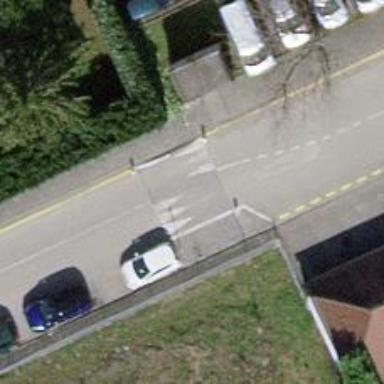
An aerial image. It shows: Traffic calming hump on the road.